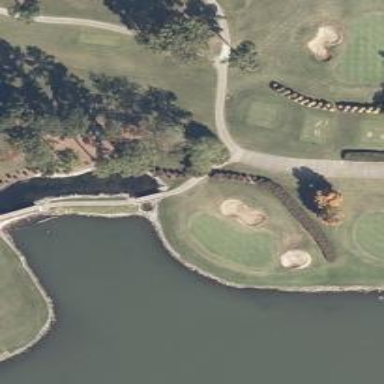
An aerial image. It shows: Service road designated as golf cart path.